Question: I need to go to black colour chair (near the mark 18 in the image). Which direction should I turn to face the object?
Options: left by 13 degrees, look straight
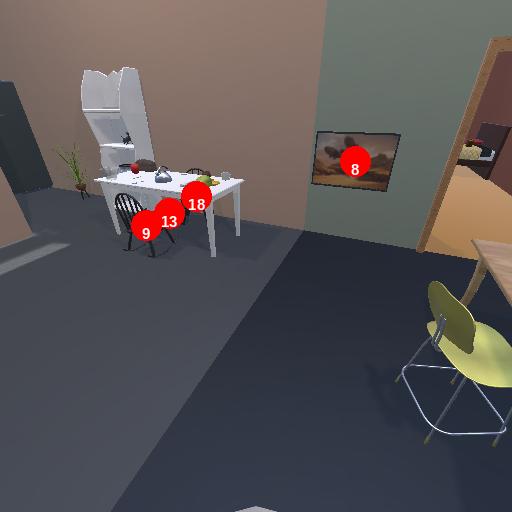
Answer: left by 13 degrees